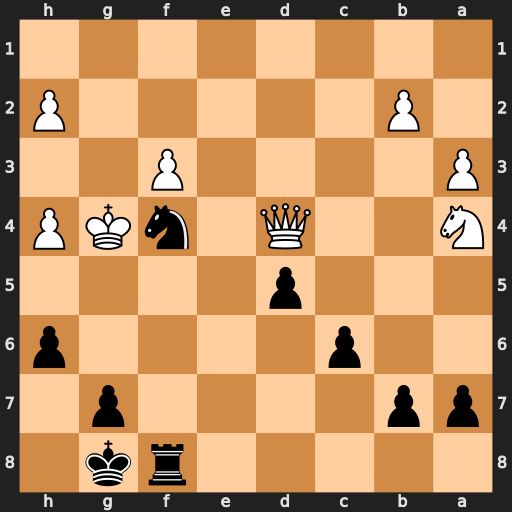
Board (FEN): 5rk1/pp4p1/2p4p/3p4/N2Q1nKP/P4P2/1P5P/8
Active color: b
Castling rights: -
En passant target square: -
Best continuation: h5+ Kg5 Ne6+